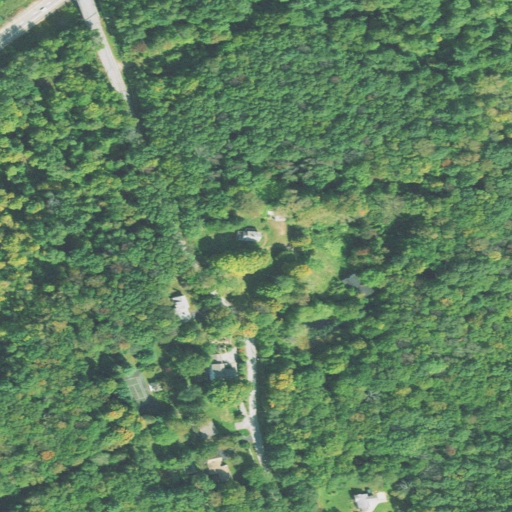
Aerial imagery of mountain in Connecticut named Sunset Hill containing deciduous forest, open development, mixed forest, woody wetlands, low intensity development, and medium intensity development